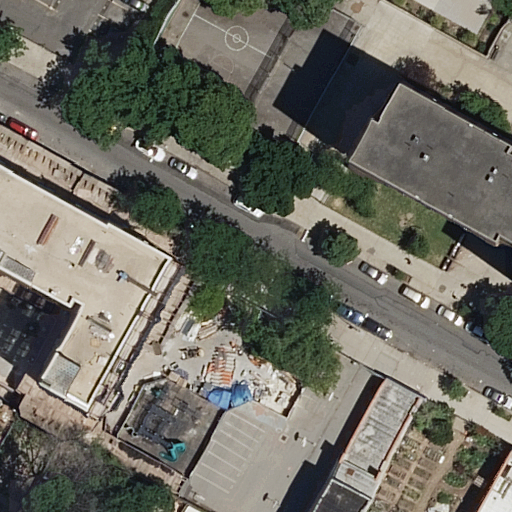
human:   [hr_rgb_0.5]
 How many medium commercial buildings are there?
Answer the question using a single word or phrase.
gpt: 0

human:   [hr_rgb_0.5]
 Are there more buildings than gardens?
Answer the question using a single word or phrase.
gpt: yes

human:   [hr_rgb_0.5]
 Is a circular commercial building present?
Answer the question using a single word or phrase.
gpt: no

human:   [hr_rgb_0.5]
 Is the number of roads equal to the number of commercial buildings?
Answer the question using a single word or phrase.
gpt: no

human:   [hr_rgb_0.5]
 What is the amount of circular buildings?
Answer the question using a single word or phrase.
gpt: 0

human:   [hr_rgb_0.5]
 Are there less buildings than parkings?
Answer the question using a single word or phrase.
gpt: no

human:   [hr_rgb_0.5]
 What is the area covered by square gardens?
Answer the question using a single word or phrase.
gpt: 0m2

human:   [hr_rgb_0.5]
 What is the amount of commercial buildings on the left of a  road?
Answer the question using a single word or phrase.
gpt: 0

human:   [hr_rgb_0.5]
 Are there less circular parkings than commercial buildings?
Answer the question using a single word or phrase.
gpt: no

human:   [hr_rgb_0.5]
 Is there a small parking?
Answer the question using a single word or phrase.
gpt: no

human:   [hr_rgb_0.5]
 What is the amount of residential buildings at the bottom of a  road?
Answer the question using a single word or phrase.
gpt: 6

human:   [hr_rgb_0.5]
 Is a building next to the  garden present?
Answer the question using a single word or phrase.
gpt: yes

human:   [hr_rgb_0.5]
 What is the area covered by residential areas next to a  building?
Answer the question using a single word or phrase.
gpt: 7523m2

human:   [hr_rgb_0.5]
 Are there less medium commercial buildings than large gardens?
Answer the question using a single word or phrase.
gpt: no

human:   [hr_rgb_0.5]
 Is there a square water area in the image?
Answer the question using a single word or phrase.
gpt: no

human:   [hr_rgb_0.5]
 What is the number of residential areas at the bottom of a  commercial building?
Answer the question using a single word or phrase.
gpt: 0

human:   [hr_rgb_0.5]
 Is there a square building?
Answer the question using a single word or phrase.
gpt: no

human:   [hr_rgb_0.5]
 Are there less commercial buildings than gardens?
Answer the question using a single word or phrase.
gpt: yes

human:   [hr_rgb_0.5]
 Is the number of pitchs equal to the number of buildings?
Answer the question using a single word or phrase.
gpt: no

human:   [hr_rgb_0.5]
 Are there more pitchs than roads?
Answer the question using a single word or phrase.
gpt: no

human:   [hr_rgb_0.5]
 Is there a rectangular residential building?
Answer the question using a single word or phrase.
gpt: yes

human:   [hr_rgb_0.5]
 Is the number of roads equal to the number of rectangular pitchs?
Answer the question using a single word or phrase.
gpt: no

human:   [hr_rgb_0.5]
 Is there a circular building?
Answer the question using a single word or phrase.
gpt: no

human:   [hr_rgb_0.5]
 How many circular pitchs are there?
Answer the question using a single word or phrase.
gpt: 0

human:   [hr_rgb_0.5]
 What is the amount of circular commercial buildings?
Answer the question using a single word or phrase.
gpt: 0

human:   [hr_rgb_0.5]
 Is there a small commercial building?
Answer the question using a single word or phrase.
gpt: no

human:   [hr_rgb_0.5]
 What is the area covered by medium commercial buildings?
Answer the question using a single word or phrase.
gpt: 0m2

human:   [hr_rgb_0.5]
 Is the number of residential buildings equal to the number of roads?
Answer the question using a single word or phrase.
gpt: no

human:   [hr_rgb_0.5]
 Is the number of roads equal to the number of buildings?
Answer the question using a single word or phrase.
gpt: no

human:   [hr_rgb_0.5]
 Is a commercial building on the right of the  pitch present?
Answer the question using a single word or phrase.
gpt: no

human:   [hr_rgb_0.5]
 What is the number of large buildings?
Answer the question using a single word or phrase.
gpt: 2

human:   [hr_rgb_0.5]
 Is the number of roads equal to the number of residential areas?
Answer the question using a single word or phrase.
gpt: no

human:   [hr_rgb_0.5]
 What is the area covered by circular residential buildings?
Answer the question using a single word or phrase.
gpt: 0m2

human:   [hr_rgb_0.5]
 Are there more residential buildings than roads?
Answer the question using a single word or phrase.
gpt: yes

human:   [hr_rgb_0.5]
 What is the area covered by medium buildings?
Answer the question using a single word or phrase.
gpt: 544m2

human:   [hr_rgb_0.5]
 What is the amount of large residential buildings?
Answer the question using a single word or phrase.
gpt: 2